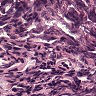
Metastatic tissue present: no